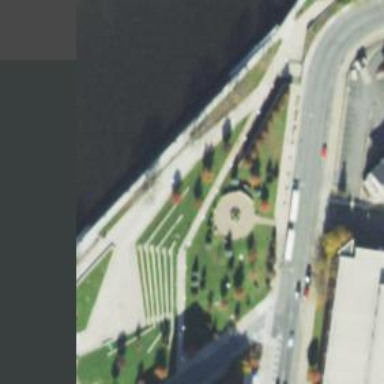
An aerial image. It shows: Historic memorial.